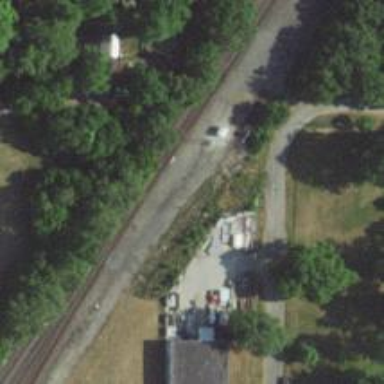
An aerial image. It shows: Junction on the railway.